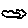
Label: cloud